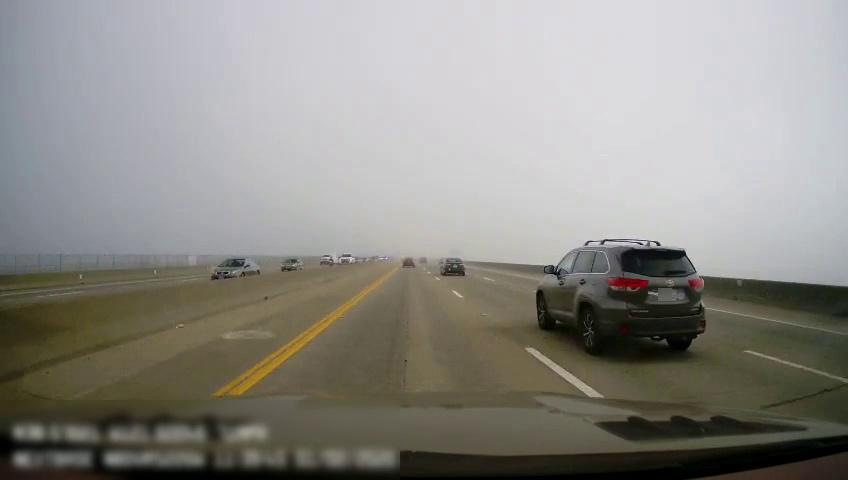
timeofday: Day
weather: Cloudy
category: Drivable Space
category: Drivable Space
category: Vehicles | Car
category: Vehicles | Car
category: Vehicles | Other LV
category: Vehicles | Truck
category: Vehicles | Truck
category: Motorbikes
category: Vehicles | Car
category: Vehicles | SUV
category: Vehicles | Car
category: Lanes | Current Lane
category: Lanes | Current Lane
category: Lanes | Alternate Lane
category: Lanes | Alternate Lane
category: Lanes | Alternate Lane
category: Lanes | Opposite Lane
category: Lanes | Opposite Lane